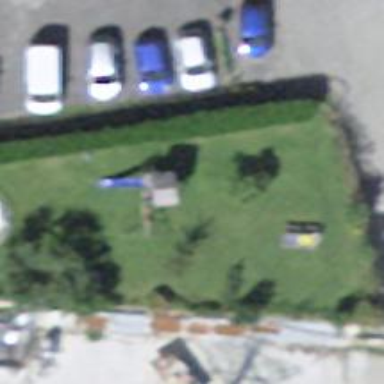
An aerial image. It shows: Playground with playhouse.